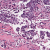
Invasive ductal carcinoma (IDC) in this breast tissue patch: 1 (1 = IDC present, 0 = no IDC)